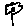
Label: flower